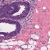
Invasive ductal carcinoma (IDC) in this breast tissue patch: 0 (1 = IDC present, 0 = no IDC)